Field crop: maize
Growth stage: 2
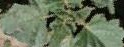
Species: datura